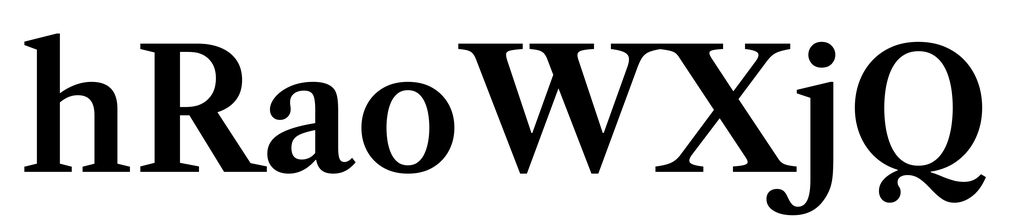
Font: LibreCaslonText_SemiBold